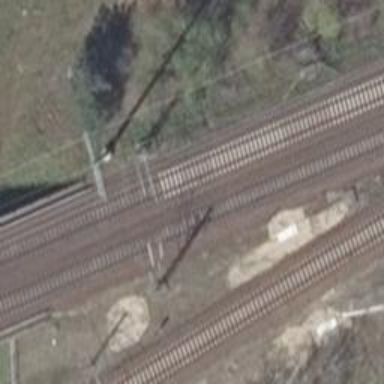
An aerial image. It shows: Railway bridge with electrified contact lines.